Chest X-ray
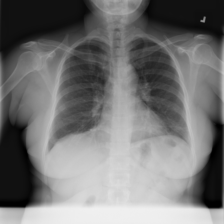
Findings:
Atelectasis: negative
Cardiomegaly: negative
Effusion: negative
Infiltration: positive
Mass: negative
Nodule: negative
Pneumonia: negative
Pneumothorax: negative
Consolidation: negative
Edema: negative
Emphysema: negative
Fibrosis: negative
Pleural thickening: negative
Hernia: negative